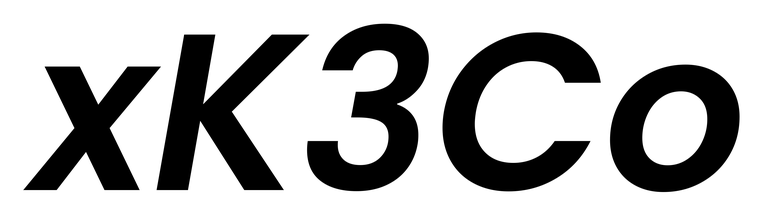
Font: Poppins-SemiBoldItalic